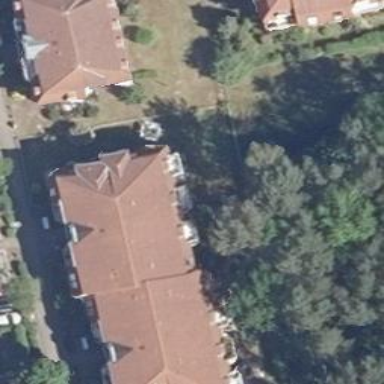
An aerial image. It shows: View of apartment building.